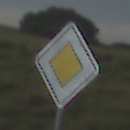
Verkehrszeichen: Vorfahrtsstrasse
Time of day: Night
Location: Outdoor (Nature)
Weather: Clear
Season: NotSpecified
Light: Natural